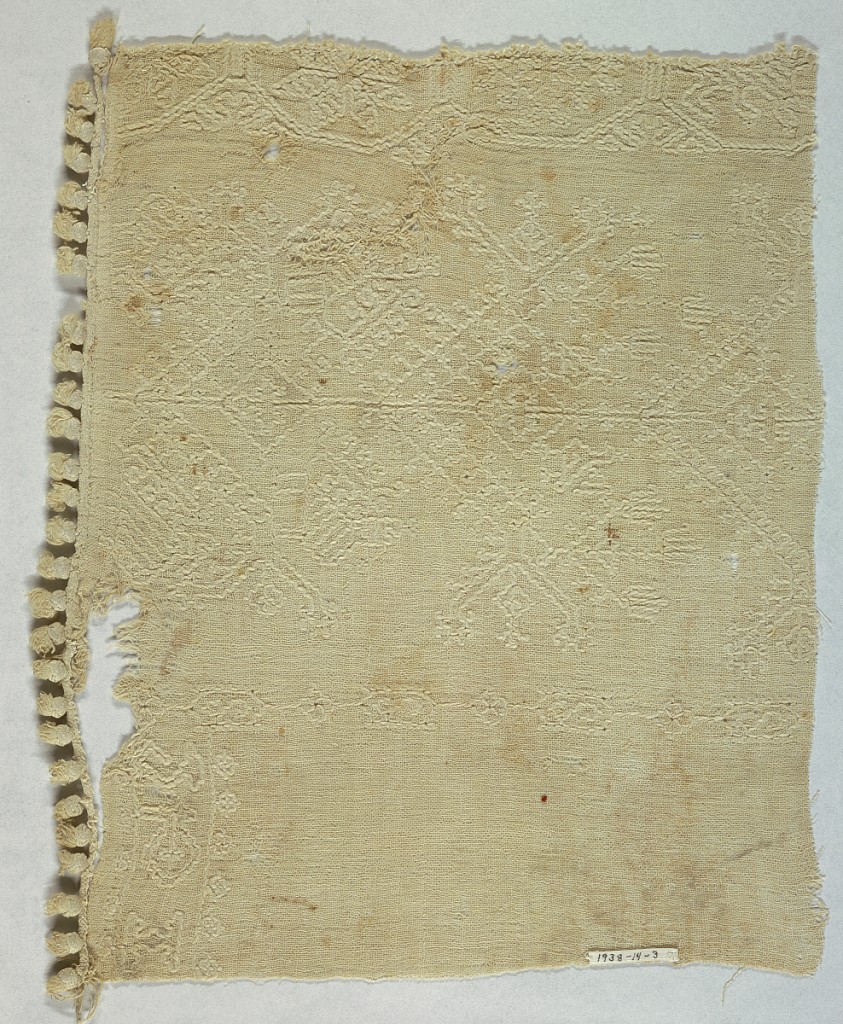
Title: Fragment
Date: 16th century
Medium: cotton Technique: embroidered
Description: White cotton embroidered in white in angular pattern showing birds and other forms. Ball fringe on part of one side.